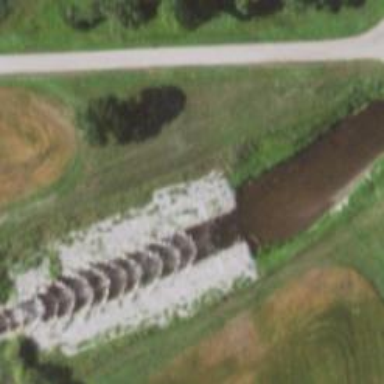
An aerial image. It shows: Weir in waterway.